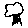
Label: tree